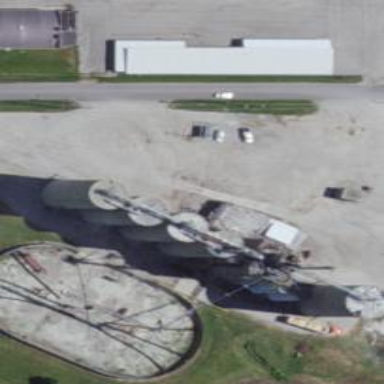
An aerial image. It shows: Silo.